RGB frame:
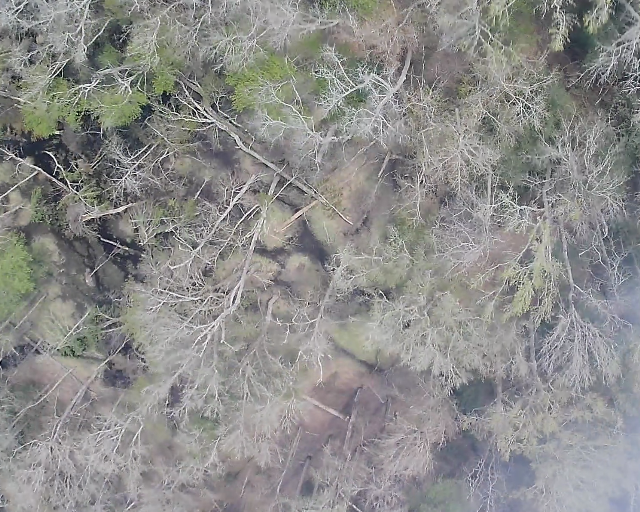
Thermal frame:
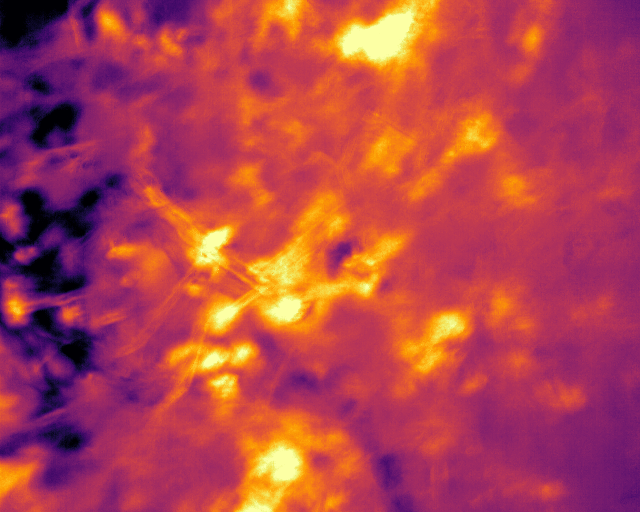
Captured: 2026-02-26 03:45:20
Pixels at or above 80 °C: 0 (fraction of frame: 0)